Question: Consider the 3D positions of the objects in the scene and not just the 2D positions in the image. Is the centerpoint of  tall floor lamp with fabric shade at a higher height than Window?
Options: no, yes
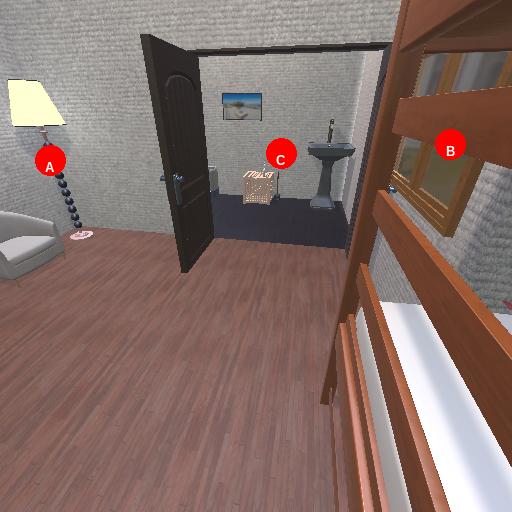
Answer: no